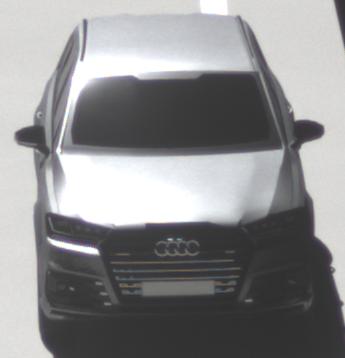
Make: Audi
Model: SQ7
Detailed model: -
Model produced from: 2016
Model produced until: 2018
Doors: 5
Color: gray
Road condition: wet road
Daytime: midday
Contrast: high contrast